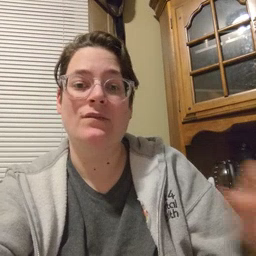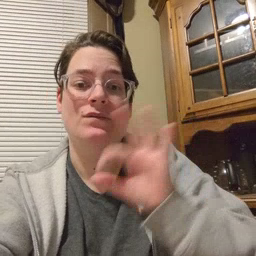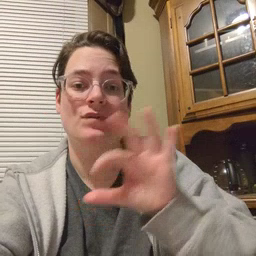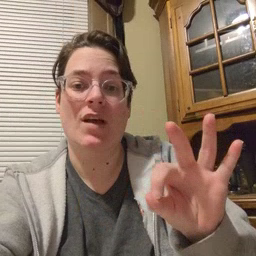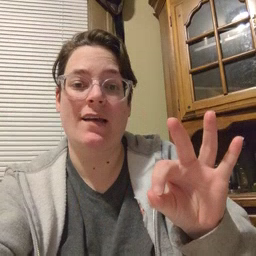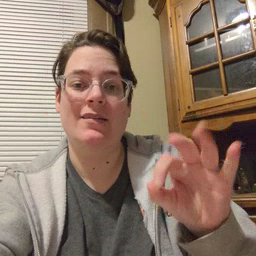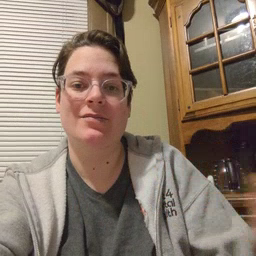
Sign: frenchfries